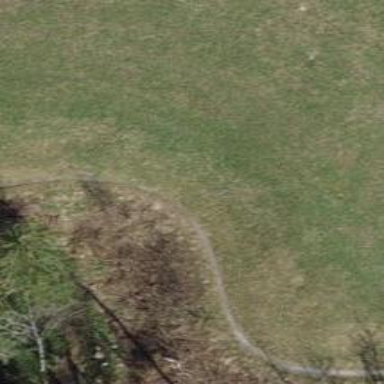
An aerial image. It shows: Path with grade3 tracktype.